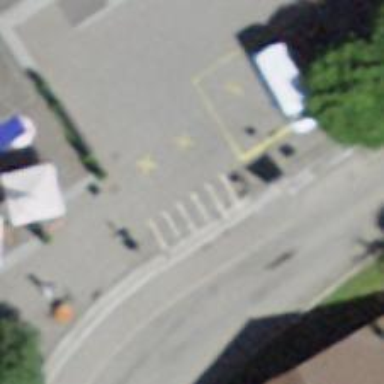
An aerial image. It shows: Bicycle parking area with stands available.